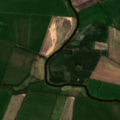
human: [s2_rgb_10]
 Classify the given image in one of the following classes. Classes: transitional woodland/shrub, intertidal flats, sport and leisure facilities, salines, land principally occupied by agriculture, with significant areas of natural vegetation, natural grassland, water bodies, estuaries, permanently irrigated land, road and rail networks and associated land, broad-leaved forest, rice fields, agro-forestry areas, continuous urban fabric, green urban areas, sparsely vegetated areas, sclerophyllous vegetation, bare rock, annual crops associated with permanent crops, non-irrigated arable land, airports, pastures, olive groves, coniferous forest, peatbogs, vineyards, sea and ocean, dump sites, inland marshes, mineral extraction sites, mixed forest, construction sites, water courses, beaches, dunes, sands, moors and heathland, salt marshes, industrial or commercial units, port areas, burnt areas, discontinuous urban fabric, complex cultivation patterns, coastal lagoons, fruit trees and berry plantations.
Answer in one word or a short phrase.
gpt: non-irrigated arable land, pastures, complex cultivation patterns